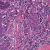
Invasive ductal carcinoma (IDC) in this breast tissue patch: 1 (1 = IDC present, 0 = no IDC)